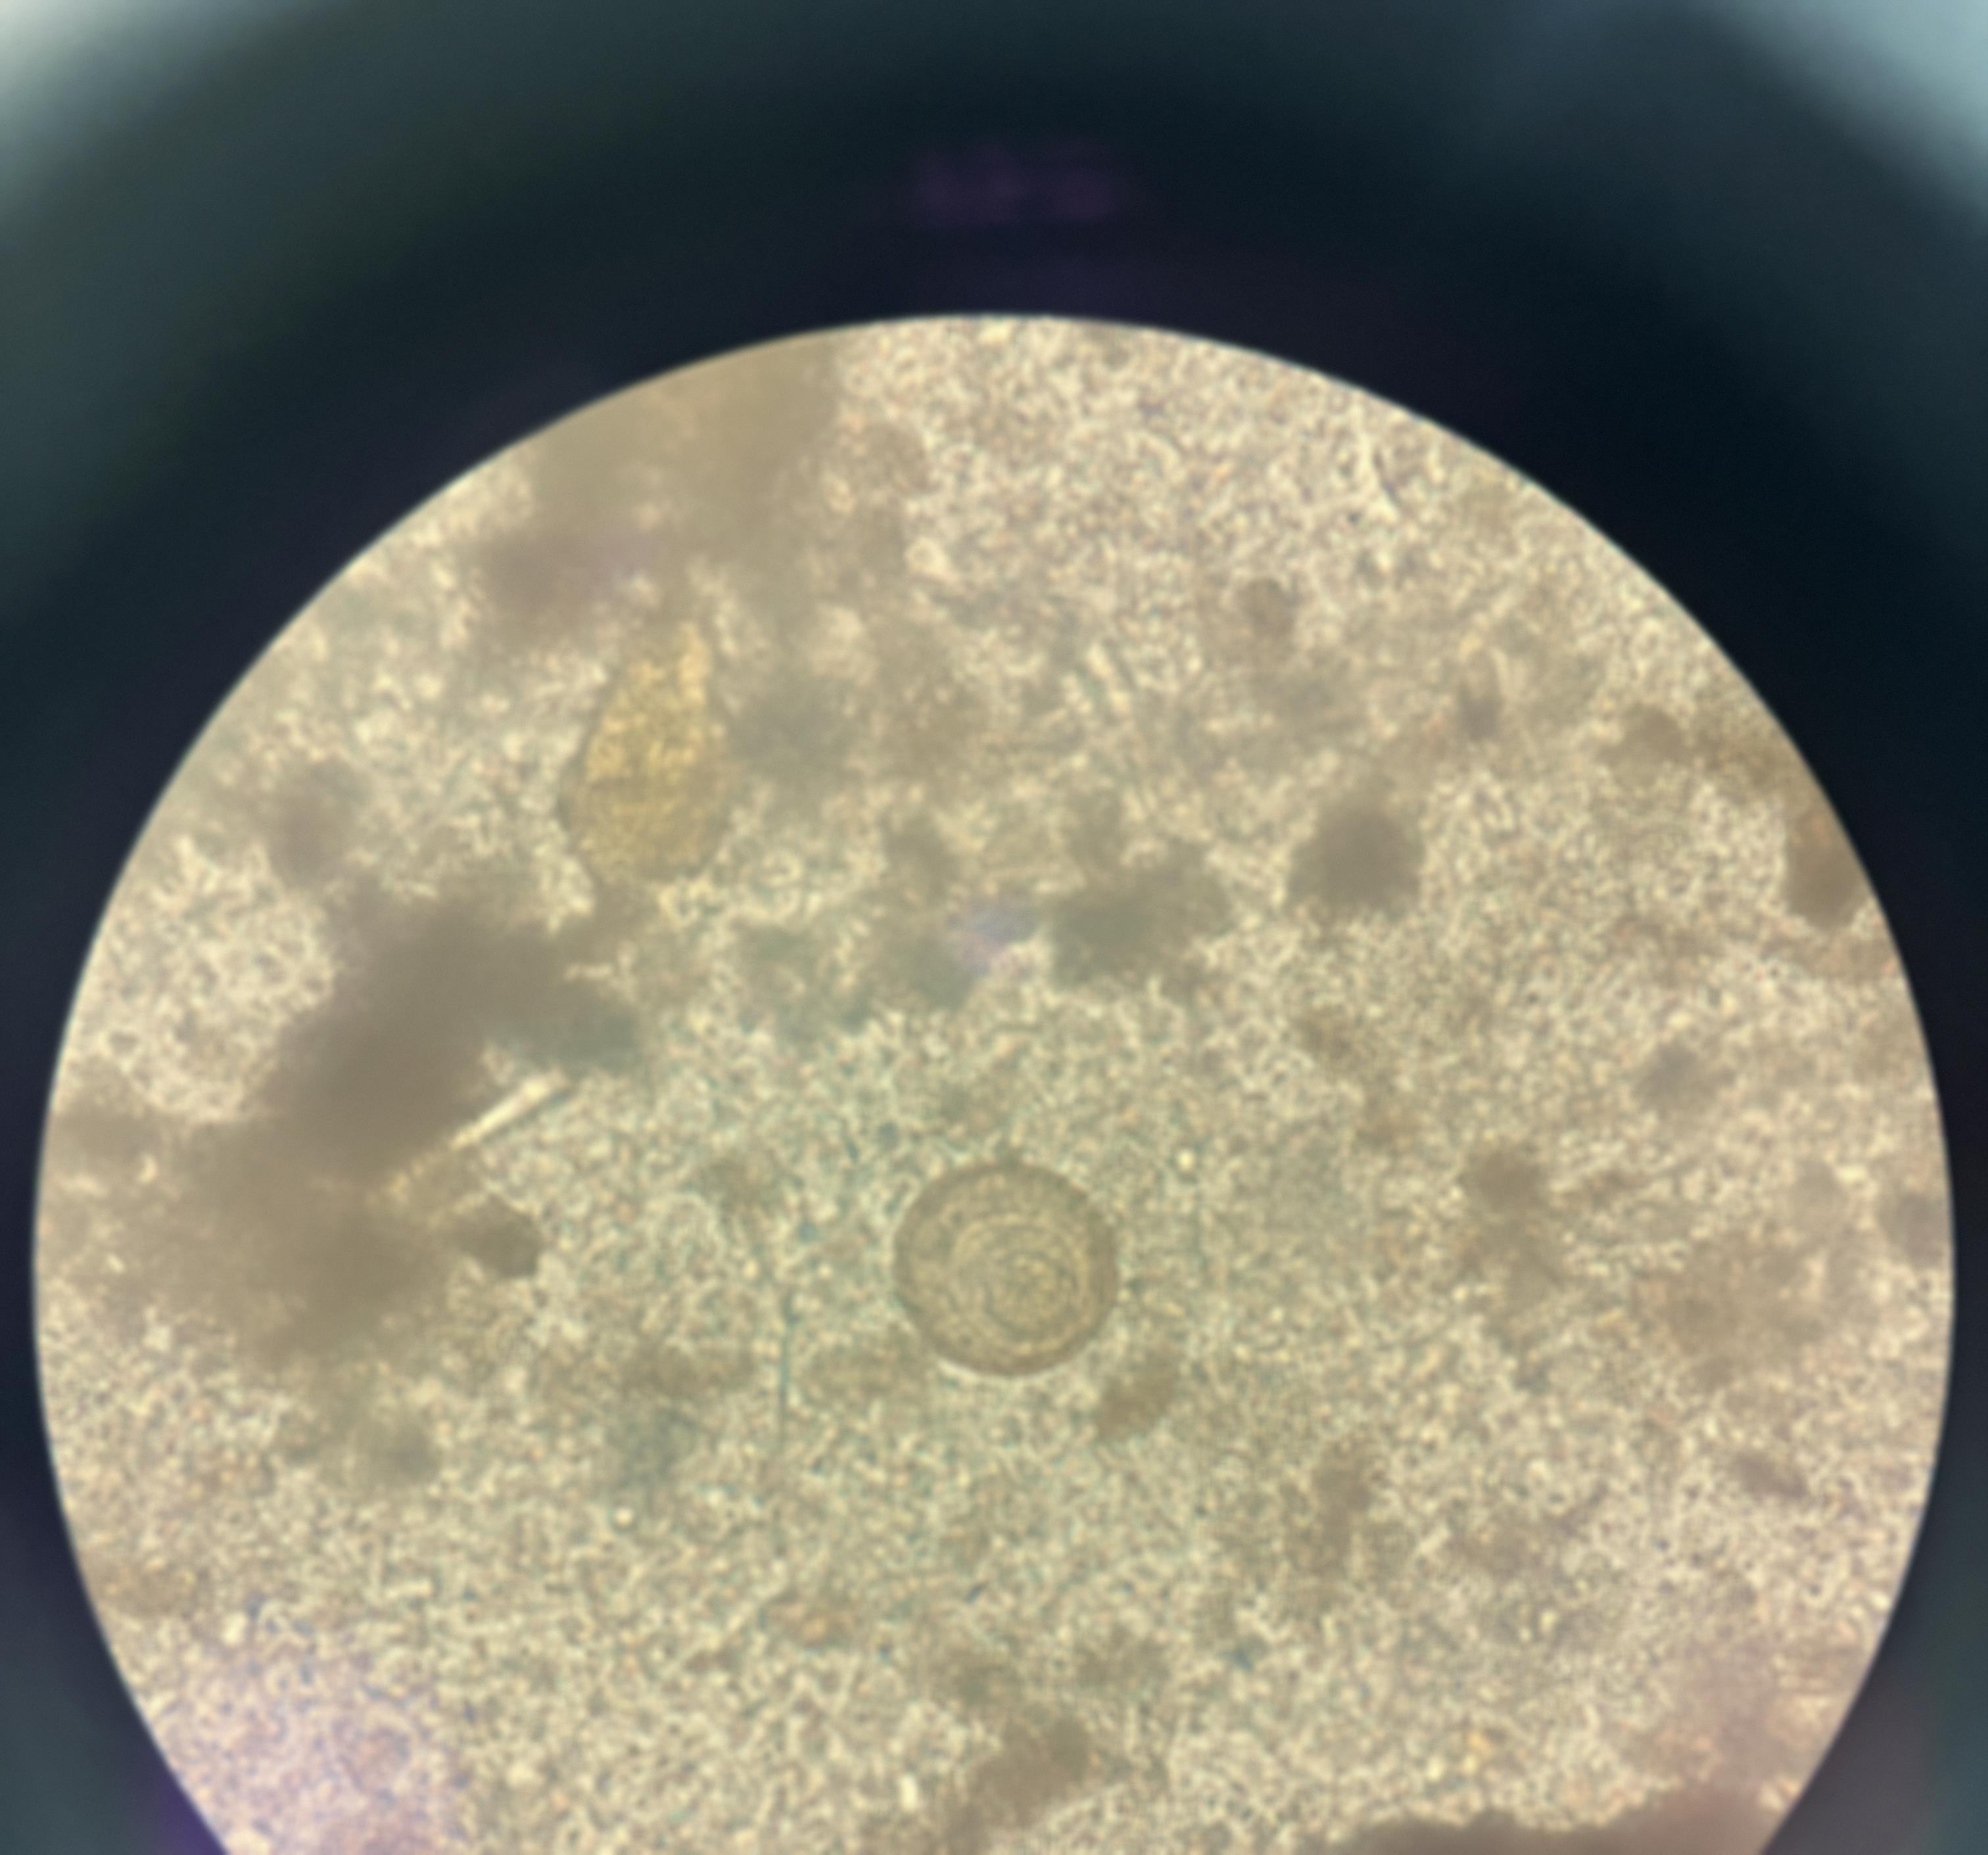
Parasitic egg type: Hymenolepis diminuta